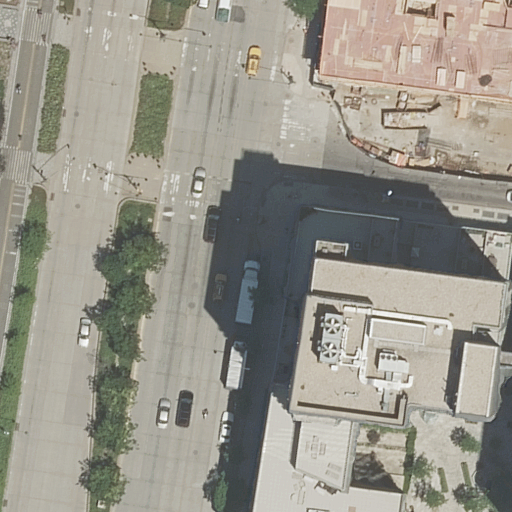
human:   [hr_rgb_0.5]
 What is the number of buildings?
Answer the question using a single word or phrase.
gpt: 2

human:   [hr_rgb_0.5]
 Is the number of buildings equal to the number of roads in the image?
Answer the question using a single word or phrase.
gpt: no

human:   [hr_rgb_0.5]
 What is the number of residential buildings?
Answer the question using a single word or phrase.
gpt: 2

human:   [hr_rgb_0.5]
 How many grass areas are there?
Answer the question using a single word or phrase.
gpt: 6

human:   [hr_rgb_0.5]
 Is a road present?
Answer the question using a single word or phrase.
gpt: yes

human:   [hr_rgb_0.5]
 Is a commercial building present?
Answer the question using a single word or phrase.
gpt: no

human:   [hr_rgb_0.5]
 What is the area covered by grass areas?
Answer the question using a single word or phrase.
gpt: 1710m2

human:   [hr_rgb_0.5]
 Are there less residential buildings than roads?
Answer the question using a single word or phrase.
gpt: yes

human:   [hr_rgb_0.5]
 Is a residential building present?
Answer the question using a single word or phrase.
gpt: yes

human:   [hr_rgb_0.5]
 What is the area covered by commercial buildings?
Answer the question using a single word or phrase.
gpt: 0m2

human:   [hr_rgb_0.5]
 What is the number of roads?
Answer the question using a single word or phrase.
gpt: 11

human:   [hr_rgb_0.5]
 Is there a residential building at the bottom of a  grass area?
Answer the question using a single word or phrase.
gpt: yes

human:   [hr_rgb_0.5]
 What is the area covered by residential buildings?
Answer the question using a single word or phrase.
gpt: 1216m2

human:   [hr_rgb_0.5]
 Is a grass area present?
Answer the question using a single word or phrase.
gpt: yes

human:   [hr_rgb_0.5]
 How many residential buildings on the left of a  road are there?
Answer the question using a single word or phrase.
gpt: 0

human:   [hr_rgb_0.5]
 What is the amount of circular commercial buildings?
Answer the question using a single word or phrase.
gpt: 0

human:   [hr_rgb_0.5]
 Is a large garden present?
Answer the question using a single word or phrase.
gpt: yes

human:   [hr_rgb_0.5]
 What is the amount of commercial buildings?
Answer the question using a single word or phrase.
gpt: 0

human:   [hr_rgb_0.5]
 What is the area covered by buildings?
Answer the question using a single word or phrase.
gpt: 1216m2

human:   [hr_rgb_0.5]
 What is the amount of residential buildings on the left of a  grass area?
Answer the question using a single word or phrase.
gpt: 0

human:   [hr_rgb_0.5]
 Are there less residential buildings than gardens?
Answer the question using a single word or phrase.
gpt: no

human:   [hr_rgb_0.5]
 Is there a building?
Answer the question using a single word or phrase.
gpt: yes

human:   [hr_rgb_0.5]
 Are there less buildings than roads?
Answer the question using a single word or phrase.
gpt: yes

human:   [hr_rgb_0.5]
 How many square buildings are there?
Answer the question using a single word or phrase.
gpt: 0

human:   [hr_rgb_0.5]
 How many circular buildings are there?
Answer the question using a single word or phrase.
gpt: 0

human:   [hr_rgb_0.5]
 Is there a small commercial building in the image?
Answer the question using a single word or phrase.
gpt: no

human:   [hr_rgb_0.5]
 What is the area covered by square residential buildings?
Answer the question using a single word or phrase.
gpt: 0m2

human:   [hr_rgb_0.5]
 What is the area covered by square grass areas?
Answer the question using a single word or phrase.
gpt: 0m2

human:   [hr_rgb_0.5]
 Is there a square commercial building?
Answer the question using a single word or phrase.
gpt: no

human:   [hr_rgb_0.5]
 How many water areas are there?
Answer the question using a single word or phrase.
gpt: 0

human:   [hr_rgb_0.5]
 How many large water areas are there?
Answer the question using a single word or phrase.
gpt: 0

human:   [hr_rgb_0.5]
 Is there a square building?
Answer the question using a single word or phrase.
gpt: no

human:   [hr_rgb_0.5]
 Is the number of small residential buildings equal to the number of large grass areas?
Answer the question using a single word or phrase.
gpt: no

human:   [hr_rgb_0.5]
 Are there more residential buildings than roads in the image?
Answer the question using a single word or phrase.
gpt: no

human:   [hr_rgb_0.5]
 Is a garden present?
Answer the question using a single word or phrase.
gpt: yes

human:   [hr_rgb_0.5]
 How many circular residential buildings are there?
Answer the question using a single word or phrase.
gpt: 0

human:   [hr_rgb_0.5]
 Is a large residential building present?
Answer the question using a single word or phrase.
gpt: yes

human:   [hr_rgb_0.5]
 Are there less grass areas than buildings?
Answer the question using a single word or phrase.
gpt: no

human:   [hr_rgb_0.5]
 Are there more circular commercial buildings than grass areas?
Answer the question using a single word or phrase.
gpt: no

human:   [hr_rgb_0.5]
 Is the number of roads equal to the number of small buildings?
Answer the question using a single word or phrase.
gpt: no

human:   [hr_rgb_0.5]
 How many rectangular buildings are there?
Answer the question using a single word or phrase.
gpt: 1

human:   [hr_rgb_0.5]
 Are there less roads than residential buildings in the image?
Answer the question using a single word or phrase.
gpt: no

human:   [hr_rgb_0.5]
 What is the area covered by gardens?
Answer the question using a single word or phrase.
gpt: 2642m2

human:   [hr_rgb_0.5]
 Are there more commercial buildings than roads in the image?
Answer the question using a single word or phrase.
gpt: no

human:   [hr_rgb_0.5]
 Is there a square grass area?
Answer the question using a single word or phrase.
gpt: no

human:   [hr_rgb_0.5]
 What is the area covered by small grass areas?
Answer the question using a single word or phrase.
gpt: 134m2

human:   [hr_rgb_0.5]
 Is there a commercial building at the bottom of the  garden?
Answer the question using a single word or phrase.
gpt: no

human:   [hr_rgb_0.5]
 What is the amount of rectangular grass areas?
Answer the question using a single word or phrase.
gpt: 6

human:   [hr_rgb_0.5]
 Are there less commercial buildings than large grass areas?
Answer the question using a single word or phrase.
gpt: yes

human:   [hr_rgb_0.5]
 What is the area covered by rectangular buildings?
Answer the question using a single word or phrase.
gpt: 287m2

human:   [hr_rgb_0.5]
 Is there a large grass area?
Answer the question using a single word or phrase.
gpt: yes

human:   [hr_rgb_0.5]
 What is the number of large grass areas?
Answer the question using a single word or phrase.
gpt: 1

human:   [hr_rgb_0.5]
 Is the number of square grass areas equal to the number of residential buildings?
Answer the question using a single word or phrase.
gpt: no

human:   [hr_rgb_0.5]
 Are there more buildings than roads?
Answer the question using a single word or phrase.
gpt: no

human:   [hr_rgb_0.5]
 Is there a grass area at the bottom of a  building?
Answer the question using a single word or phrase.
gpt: yes

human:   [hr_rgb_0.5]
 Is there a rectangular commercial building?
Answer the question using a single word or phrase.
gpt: no

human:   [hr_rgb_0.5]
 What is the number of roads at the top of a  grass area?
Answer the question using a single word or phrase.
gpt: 11

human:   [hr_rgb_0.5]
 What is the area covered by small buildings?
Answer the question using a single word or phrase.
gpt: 0m2

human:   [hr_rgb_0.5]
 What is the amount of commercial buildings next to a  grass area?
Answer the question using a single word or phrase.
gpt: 0

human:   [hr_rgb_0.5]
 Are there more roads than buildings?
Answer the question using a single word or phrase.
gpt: yes

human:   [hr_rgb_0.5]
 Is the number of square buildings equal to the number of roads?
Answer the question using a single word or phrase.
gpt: no

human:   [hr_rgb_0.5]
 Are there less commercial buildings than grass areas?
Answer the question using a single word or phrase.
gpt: yes

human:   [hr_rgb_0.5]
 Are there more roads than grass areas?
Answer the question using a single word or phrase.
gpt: yes

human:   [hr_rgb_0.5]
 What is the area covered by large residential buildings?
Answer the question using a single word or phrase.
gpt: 928m2